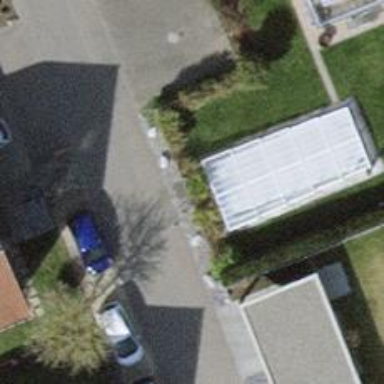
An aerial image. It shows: Street cabinet of man-made origin.